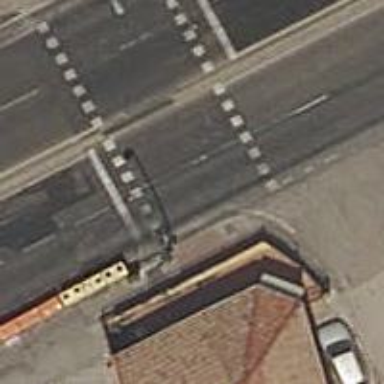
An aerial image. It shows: Crossing with traffic signals.